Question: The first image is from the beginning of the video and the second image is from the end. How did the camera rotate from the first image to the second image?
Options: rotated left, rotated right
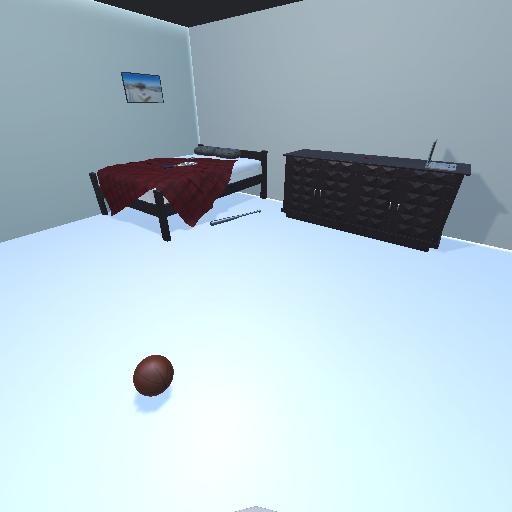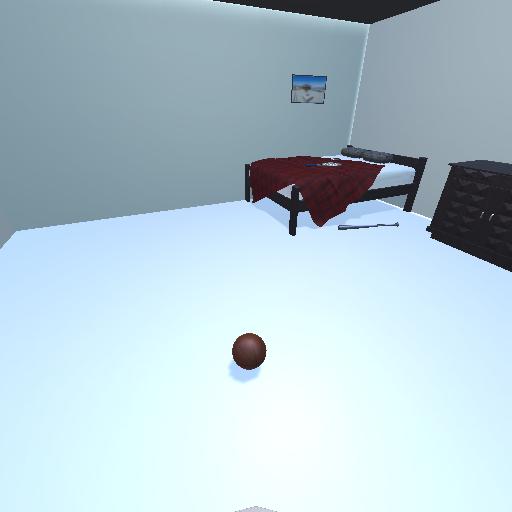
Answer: rotated left